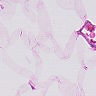
Metastatic tissue present: no